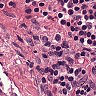
Metastatic tissue present: no